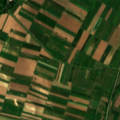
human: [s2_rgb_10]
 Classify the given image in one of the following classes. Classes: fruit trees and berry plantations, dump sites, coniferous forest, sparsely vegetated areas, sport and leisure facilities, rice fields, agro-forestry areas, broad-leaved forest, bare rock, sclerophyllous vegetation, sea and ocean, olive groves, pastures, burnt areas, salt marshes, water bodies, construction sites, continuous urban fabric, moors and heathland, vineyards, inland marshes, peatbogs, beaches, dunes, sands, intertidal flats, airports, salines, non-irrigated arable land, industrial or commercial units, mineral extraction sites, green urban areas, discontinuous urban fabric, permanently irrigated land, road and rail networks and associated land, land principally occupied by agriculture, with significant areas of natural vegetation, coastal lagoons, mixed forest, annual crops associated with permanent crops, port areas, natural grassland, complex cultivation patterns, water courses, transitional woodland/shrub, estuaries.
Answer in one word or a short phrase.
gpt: non-irrigated arable land, transitional woodland/shrub